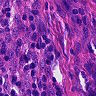
Metastatic tissue present: no